Question: I have this code that is working fine in .NET 4.5.
'''
var handler = new HttpClientHandler();
handler.UseDefaultCredentials = true;
handler.PreAuthenticate = true;
handler.ClientCertificateOptions = ClientCertificateOption.Automatic;
var client = new HttpClient(handler);
client.BaseAddress = new Uri("http://localhost:22678/");
client.DefaultRequestHeaders.Accept.Add(
new MediaTypeWithQualityHeaderValue("application/json"));
var loginBindingModel = new LoginBindingModel { Password = "test01", UserName = "test01" };
var response = await client.PostAsJsonAsync("api/Account/Login", loginBindingModel);
response.EnsureSuccessStatusCode(); // Throw on error code.
tokenModel = await response.Content.ReadAsAsync<TokenModel>();
'''
Now I have to do the same thing in .NET 4.0.
But I am facing two problems I do not know how to resolve them.
1. In .NET 4.0. method client.PostAsJsonAsync does not exist.
2. The existing method is client.PostAsync and it needs HttpContext.

I do request within WPF client... Guys, I have no clue what I can do to archive the same functionality...
Please, help!
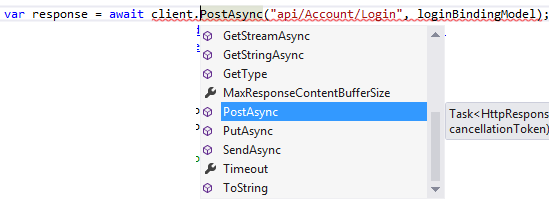
Answer: Suggest using the BCL / async / "Microsoft HTTP Client Libraries" helper projects to "supplement" .Net 4.0 with equivalent functionality to .Net 4.5 (Can find the latest versions in the NuGet package manager.)
See the following link for more info: <URL>
(Note: you can get support for http client via same basic mechanism)